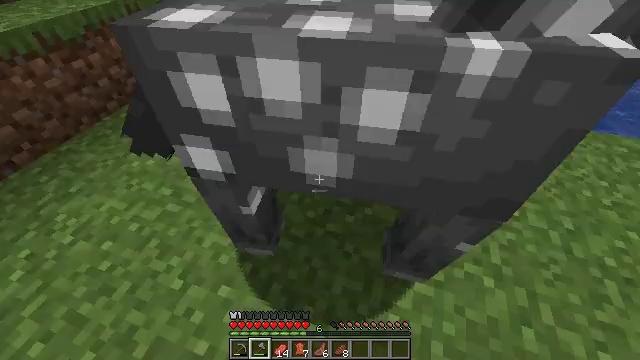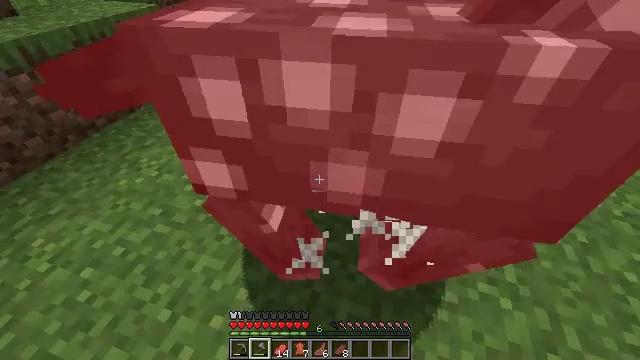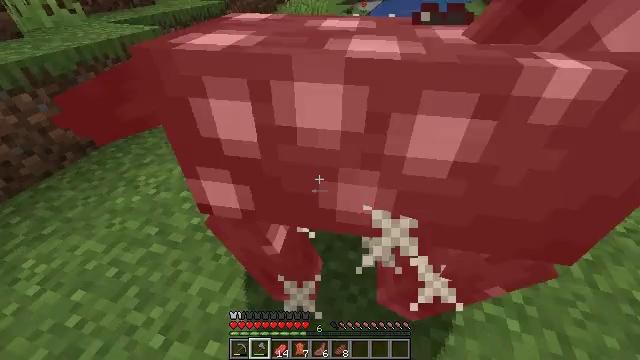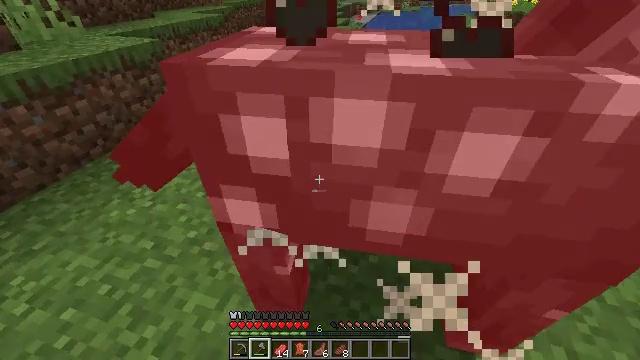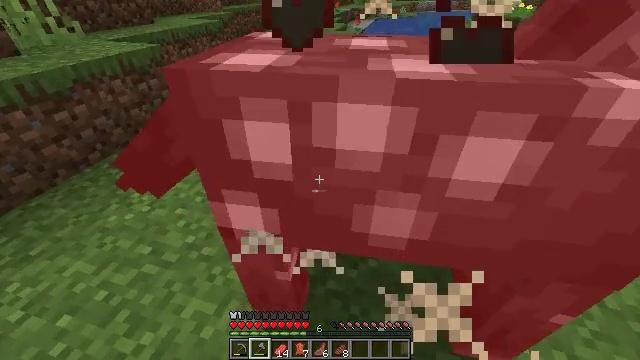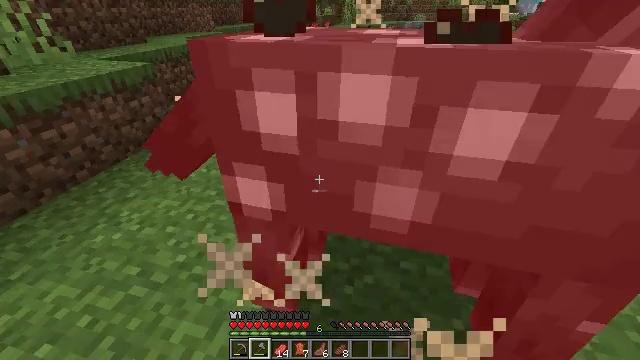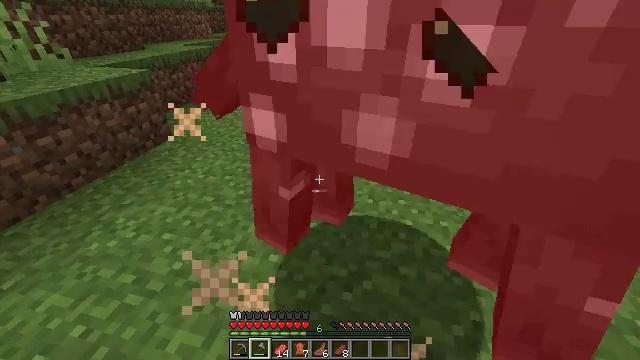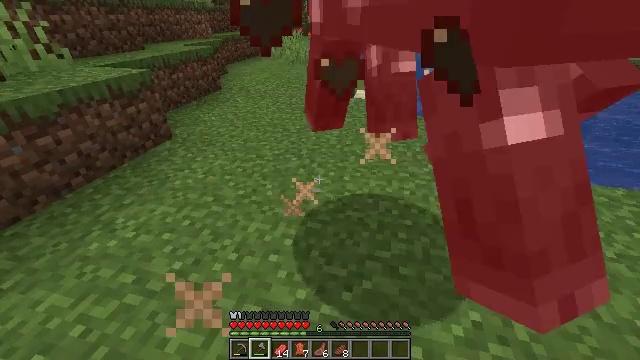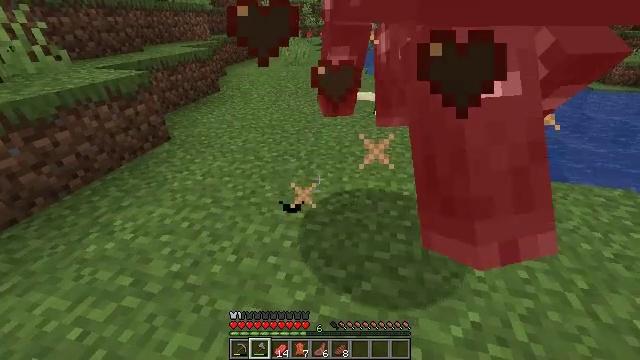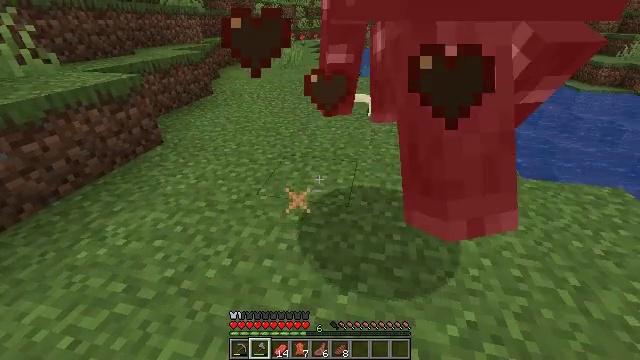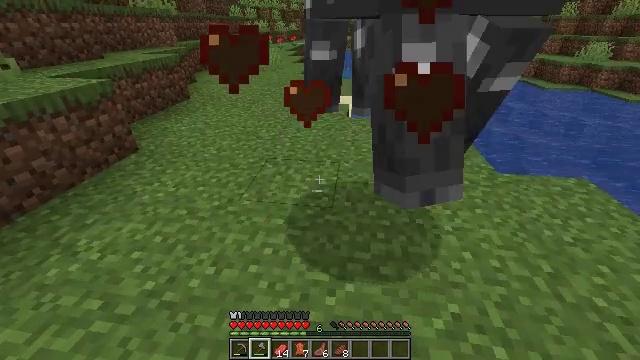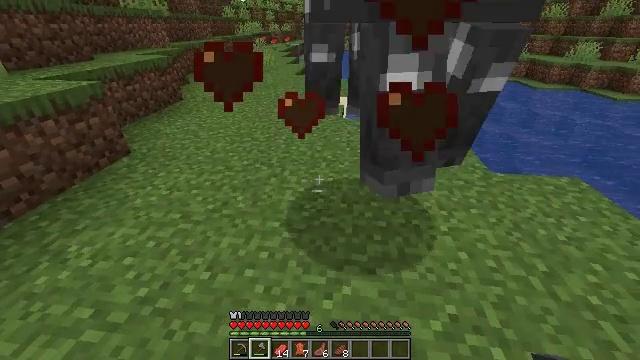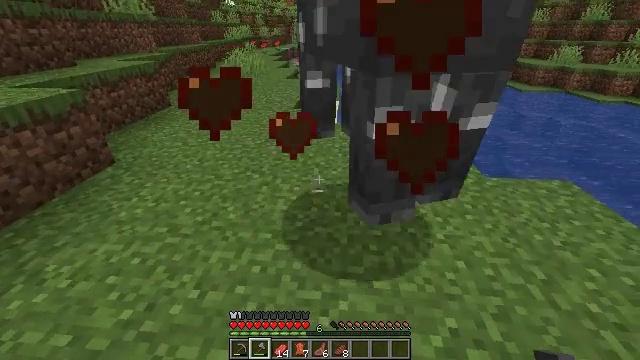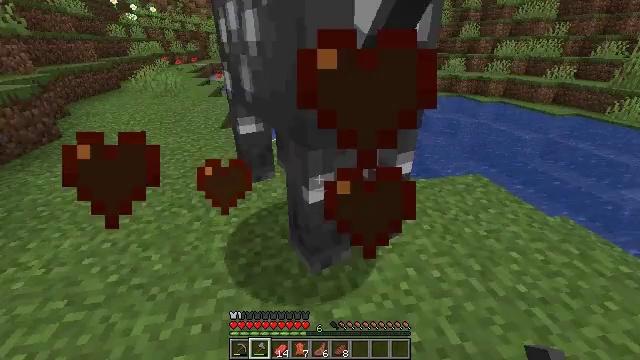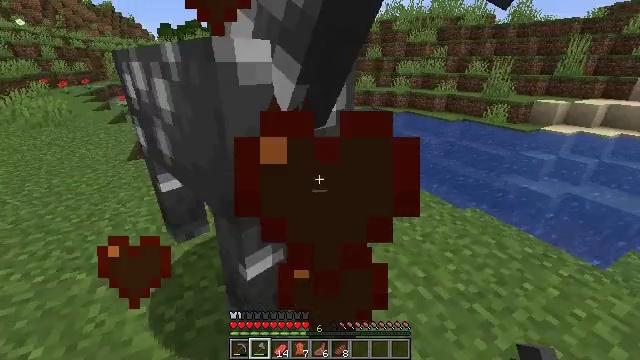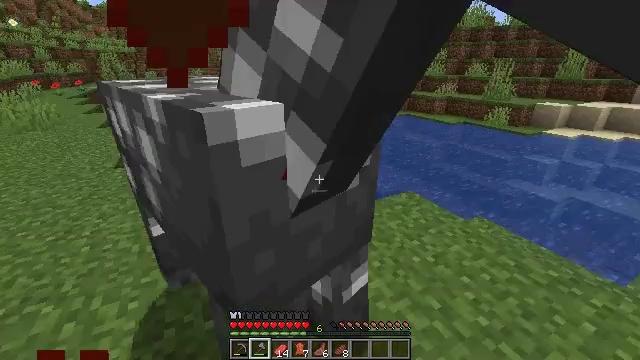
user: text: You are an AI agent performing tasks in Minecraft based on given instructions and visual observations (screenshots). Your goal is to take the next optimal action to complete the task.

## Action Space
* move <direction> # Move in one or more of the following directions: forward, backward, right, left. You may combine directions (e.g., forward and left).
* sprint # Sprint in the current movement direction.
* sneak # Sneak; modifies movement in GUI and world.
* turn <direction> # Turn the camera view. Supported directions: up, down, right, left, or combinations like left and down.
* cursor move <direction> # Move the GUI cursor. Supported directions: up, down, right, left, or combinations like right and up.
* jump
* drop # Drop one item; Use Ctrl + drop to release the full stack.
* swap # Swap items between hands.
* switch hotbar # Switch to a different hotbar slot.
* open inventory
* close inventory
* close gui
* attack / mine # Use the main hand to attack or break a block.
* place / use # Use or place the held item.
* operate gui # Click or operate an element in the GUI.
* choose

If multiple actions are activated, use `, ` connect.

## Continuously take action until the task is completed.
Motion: motion action
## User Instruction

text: Combat the horse.
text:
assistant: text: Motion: turn right and up
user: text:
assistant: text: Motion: turn up
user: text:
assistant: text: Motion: turn up
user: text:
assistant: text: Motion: no_op
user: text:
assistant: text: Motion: turn right and up
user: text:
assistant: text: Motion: turn up
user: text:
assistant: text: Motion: no_op
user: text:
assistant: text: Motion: no_op
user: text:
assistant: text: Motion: turn right
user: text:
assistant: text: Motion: turn right
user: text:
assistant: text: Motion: move forward, turn right
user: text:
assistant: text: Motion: move forward, turn right
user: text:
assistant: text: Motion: move forward, turn right and up
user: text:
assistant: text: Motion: move forward, turn right and up, attack / mine
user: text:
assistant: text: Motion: move forward, attack / mine
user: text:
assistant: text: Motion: move forward, attack / mine
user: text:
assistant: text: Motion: move forward, turn left and up, attack / mine
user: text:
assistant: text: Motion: move forward, turn left
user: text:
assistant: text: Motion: no_op